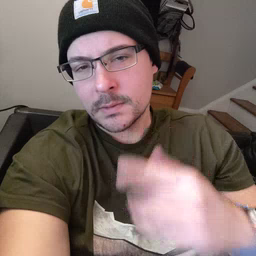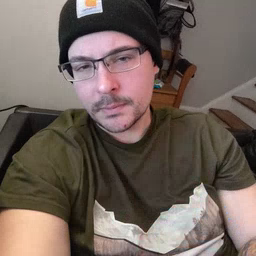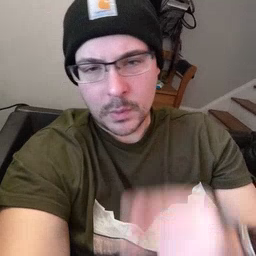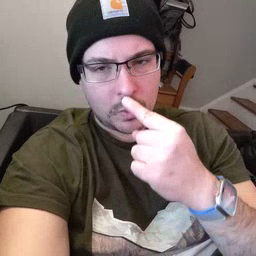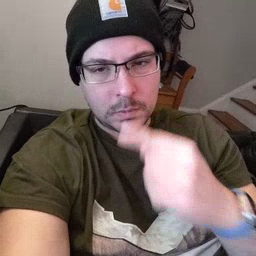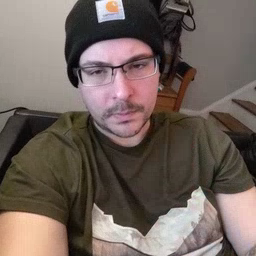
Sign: nose